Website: bh-photo
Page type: billing-address
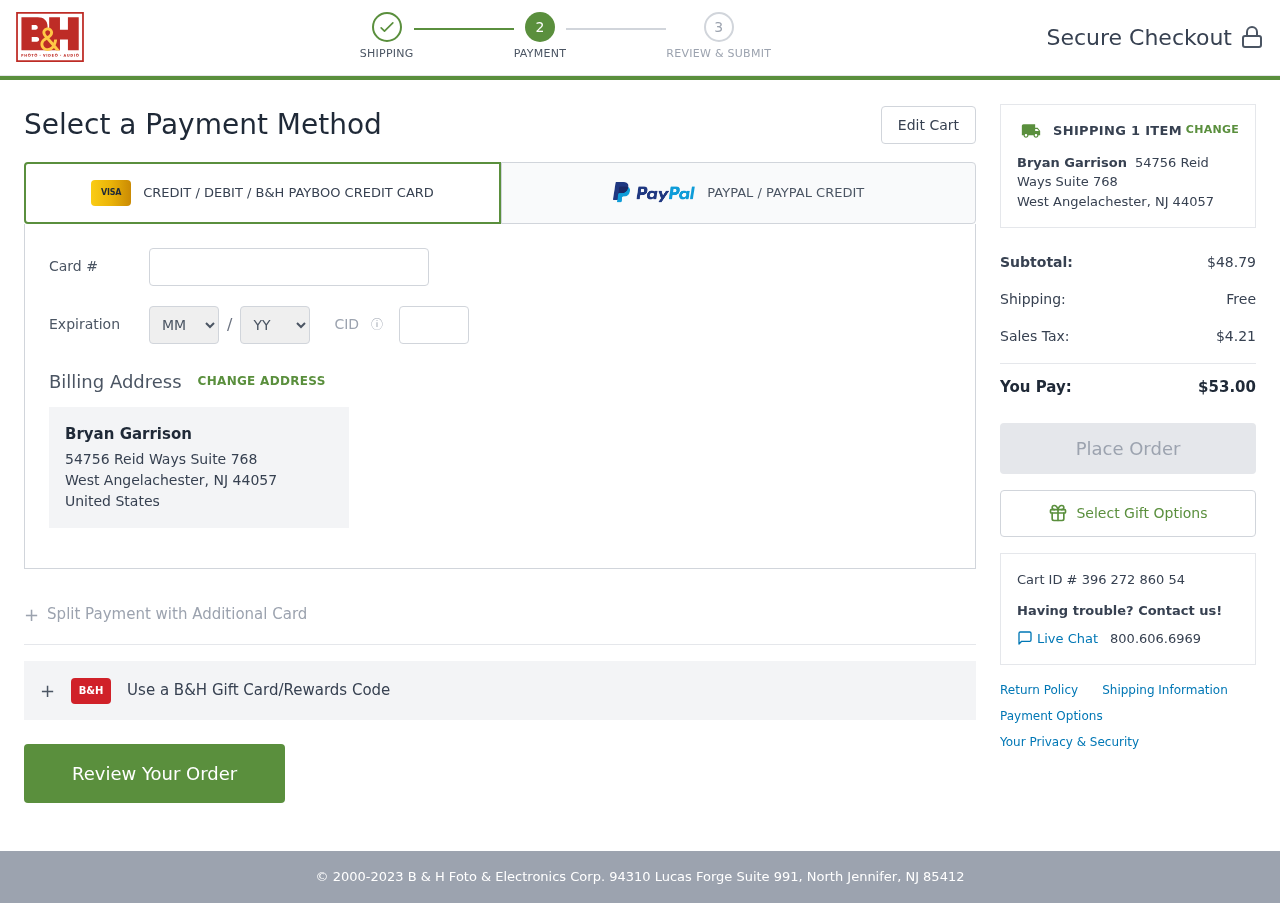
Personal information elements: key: PII_CARD_CVV
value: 020
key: PII_CARD_EXPIRY_MONTH
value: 01
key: PII_CARD_EXPIRY_YEAR
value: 28
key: PII_CARD_NUMBER
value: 2720 4838 6010 2741
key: PII_CITY_STATE_ZIP
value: West Angelachester, NJ 44057
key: PII_COUNTRY
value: United States
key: PII_FULLNAME
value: Bryan Garrison
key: PII_STREET
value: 54756 Reid Ways Suite 768
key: PII_FULLNAME2
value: Bryan Garrison
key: PII_CITY
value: West Angelachester
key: PII_STATE_ABBR
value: NJ
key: PII_POSTCODE
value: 44057
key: PII_POSTCODE_FULL
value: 44057
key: PII_CITY_STATE
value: West Angelachester, NJ
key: PII_POSTCODE_NUMERIC
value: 44057
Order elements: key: ORDER_NUM_ITEMS
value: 1
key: ORDER_SUBTOTAL
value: $48.79
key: ORDER_SHIPPING_COST
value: Free
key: ORDER_TAX
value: $4.21
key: ORDER_TOTAL
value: $53.00
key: ORDER_ID
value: Cart ID # 396 272 860 54